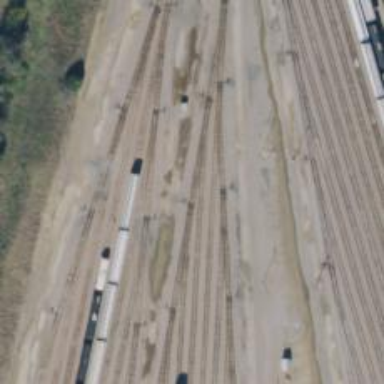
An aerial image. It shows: Railway yard used for servicing trains.